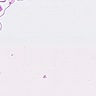
Metastatic tissue present: no